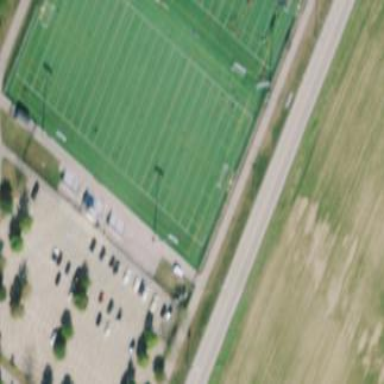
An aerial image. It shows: Lacrosse pitch for sports and leisure activities.